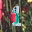
Label: 1